八年级 · 度量几何学
, 在 Rt $\triangle A B C$ 中, $\angle B A C=90^{\circ}, D E \perp B C, \angle 1=\angle 2, A C=6, A B=8$, 则 $\triangle B D E$ 的周长是

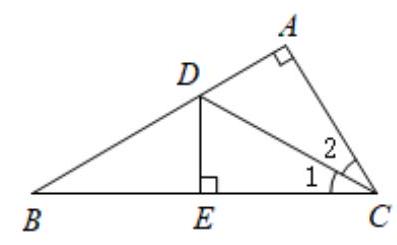
答案: 12